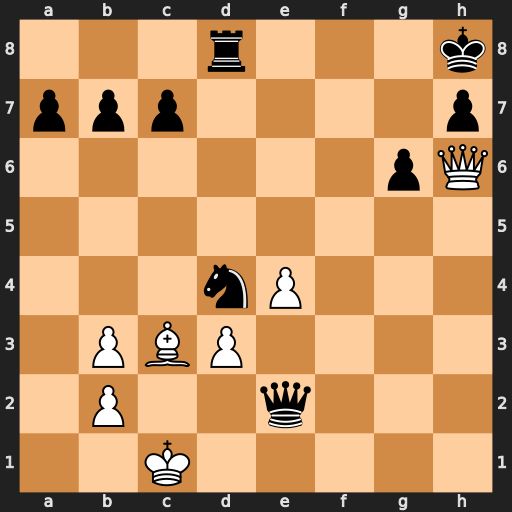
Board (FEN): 3r3k/ppp4p/6pQ/8/3nP3/1PBP4/1P2q3/2K5
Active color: w
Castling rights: -
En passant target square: -
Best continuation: Bxd4+ Kg8 Qg7#